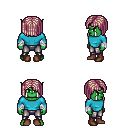
a pixel art fantasy rpg character, male body template, orc, green skin, teal long-sleeve shirt, metal pants, white blonde pageboy hairstyle, white cloth bandages, brown shoes, four views (front, back, left, right), 2x2 character sprite sheet, small pixel art, hard edges, no anti-aliasing